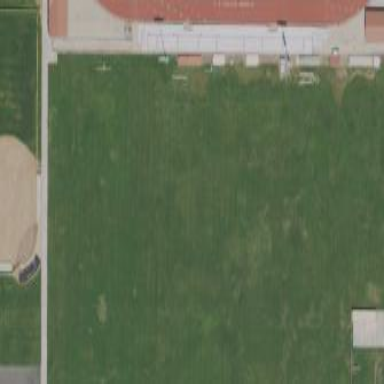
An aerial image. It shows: Soccer pitch for leisureland activities.